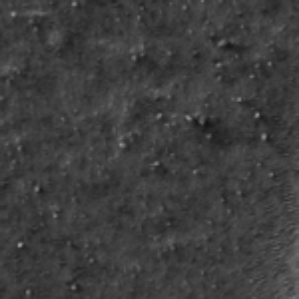
Label: frost